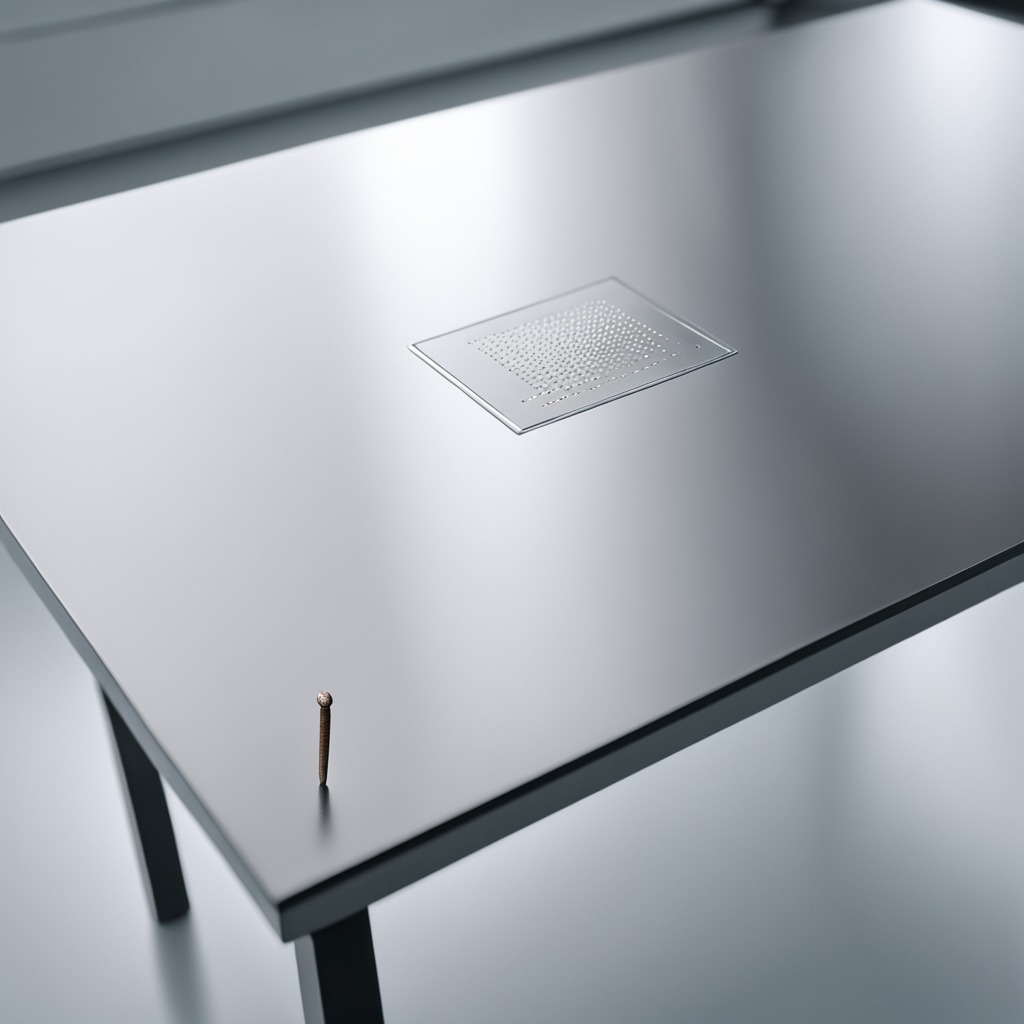
A nail is lying on the stainless steel table in a high-end prototyping lab.